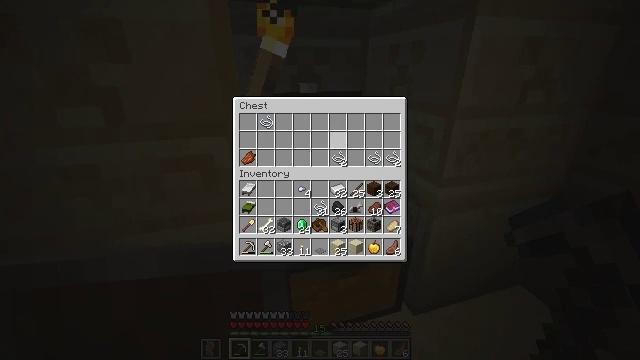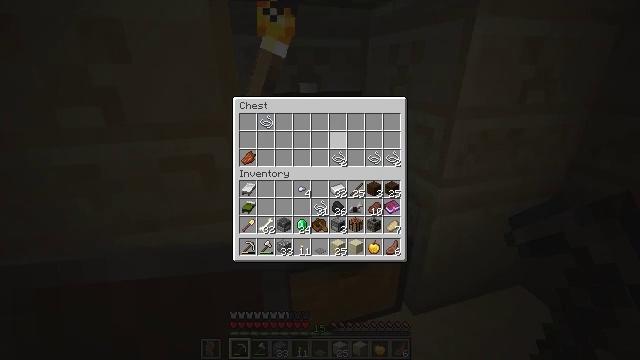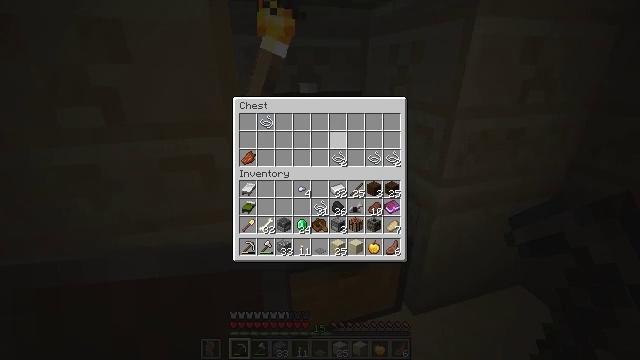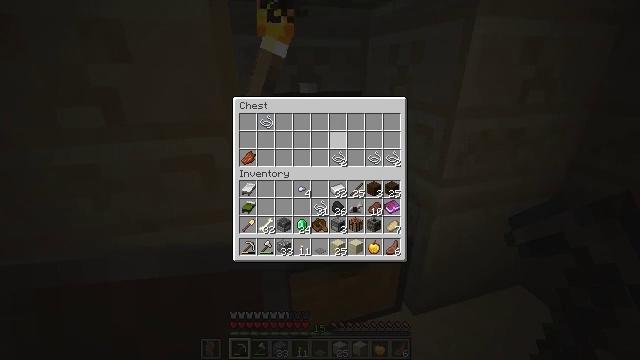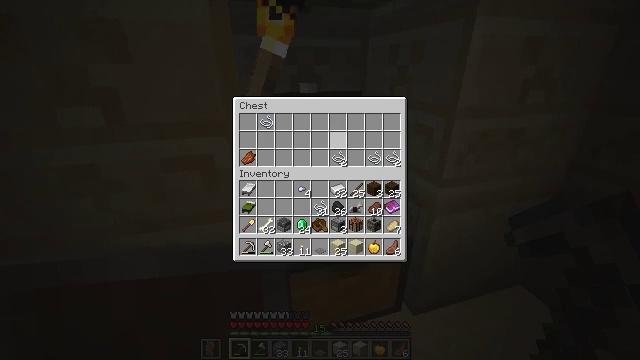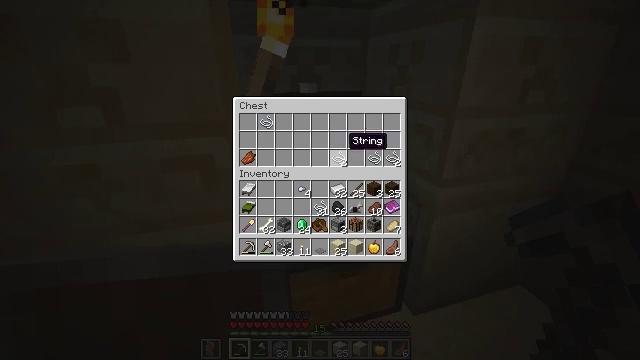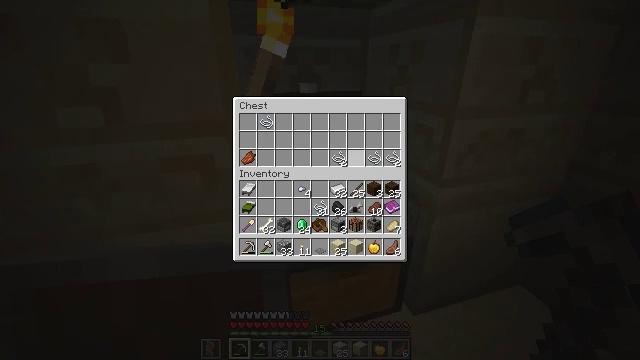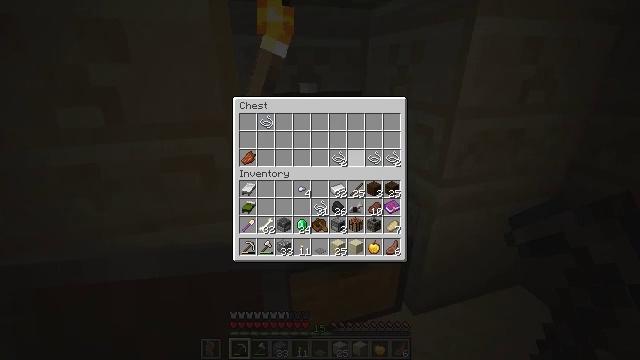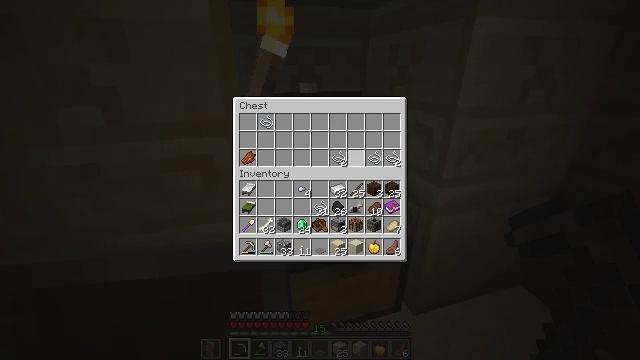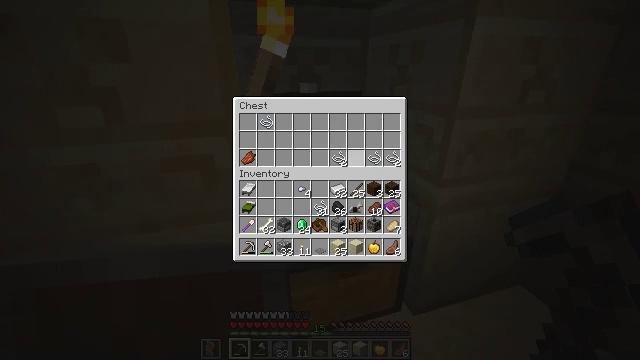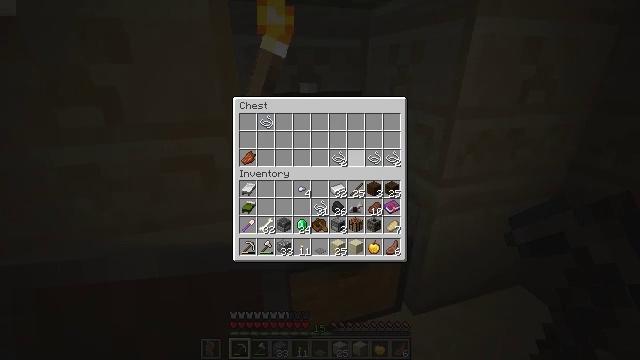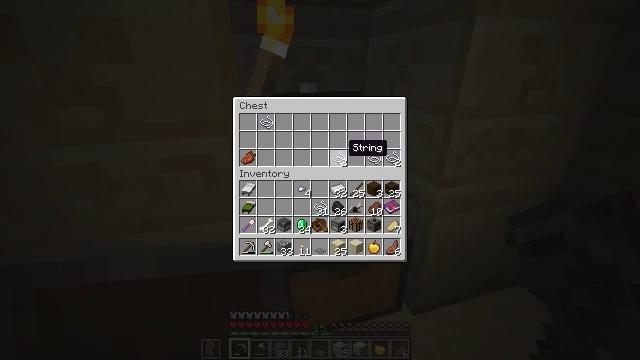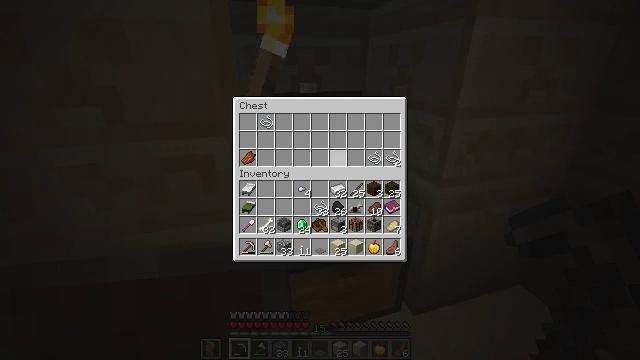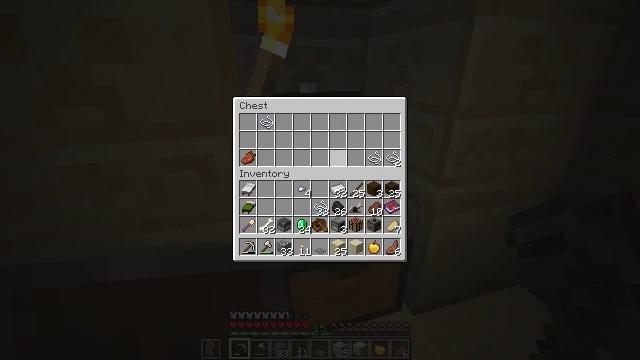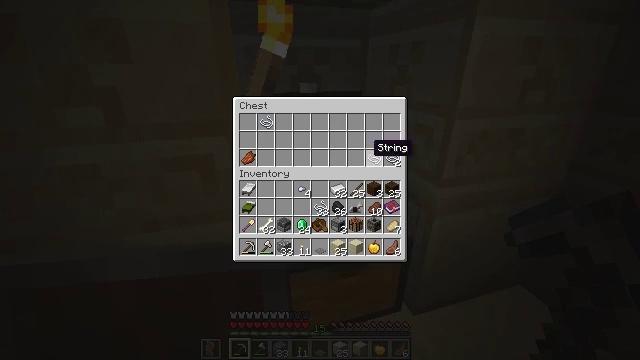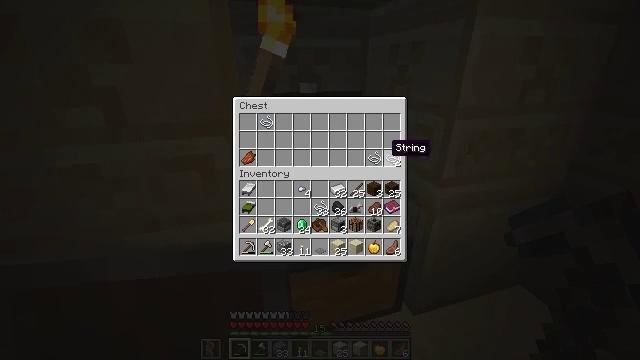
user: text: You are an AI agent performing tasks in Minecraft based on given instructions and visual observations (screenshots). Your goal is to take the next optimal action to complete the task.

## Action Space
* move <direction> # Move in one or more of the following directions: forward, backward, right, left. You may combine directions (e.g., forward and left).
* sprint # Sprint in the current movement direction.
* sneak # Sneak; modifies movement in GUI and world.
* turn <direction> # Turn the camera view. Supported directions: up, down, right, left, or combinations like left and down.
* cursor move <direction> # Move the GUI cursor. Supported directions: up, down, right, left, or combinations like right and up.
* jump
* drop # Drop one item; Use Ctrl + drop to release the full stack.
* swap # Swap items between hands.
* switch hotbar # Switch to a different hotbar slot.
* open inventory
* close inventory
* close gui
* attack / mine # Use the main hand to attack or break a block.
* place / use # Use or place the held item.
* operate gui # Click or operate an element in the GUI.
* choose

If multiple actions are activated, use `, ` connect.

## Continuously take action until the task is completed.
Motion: motion action
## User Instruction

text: Mine the cut sandstone.
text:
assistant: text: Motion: sneak
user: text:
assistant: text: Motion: sneak
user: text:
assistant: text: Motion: sneak, operate gui
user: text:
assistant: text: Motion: sneak, operate gui
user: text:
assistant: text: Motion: sneak, operate gui
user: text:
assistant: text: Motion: sneak, cursor move right
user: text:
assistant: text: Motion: sneak
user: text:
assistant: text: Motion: sneak
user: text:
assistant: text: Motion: sneak
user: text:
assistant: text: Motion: sneak, cursor move left
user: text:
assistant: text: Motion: sneak
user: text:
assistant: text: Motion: sneak, operate gui
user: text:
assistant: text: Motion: sneak, operate gui
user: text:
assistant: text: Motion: sneak, cursor move right, operate gui
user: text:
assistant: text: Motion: sneak, cursor move right
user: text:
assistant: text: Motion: sneak
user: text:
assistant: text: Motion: sneak
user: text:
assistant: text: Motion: sneak, operate gui
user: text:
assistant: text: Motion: sneak, operate gui
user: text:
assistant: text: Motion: sneak
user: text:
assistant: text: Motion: sneak
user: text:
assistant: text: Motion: sneak
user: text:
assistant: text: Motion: sneak
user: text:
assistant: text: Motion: sneak, cursor move left
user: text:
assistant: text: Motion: sneak
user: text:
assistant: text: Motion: sneak, operate gui
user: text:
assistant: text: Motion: sneak, operate gui
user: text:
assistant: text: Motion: sneak, cursor move left, operate gui
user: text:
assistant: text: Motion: sneak, cursor move left and up
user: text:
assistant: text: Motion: sneak, cursor move left and up